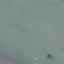
Land use / land cover: SeaLake